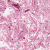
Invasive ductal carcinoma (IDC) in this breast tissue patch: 0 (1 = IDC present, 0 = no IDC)